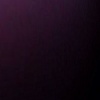
Label: space